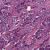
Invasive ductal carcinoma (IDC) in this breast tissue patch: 1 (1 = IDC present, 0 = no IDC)